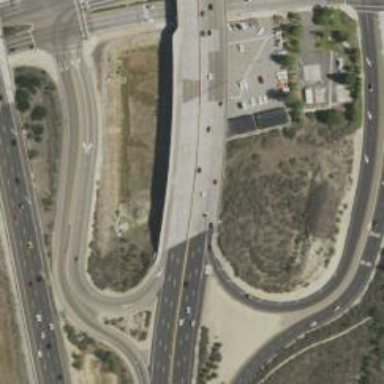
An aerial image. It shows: Primary link highway crossing bridge.